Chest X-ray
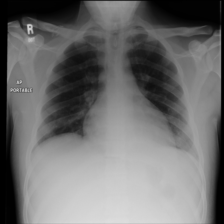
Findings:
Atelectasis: negative
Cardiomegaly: negative
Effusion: negative
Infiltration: negative
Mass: negative
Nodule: negative
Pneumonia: negative
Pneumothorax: negative
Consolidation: negative
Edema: negative
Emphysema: negative
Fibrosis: negative
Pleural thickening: negative
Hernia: negative